I will show an image sequence of human cooking. I have annotated the images with numbered circles. Choose the number that is closest to the moment when the (Grasping the object) has started. You are a five-time world champion in this game. Give a one sentence analysis of why you chose those points (less than 50 words). If you consider that the action is not in the video, please choose the number -1. Provide your answer at the end in a json file of this format: {"points": []}
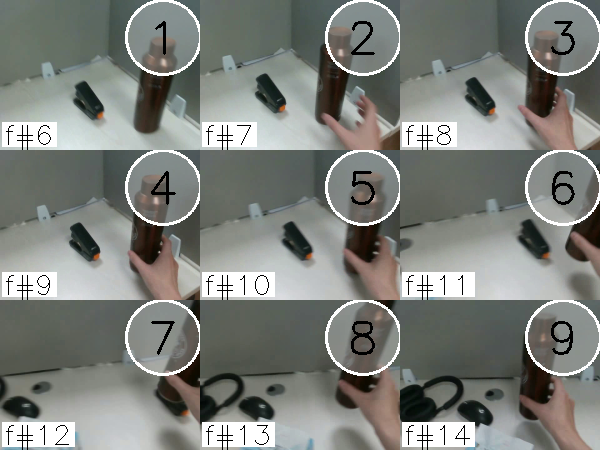
Frame 4 shows the clearest moment of hand-object contact.
{"points": [4]}